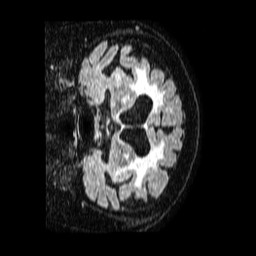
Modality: FLAIR
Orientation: coronal
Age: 77
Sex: female
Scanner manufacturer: philips
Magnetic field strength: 1.5 T
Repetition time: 4.8 s
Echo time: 0.3 s